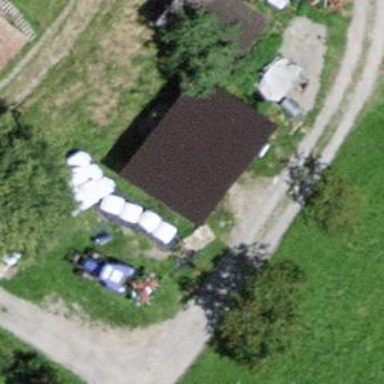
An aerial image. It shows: Shed.